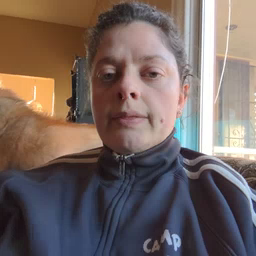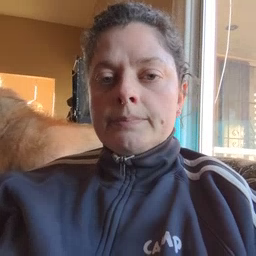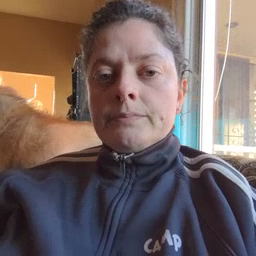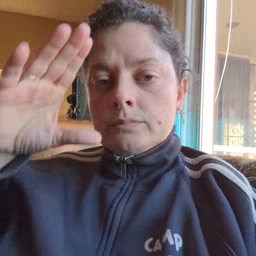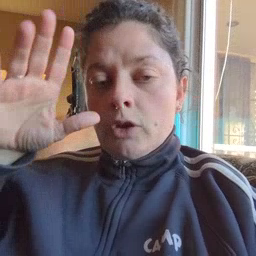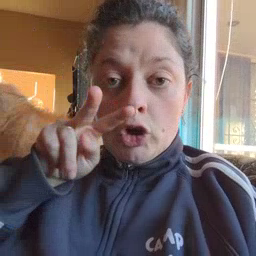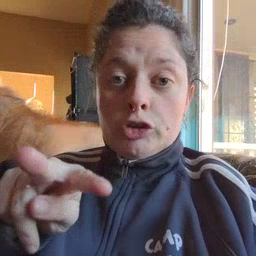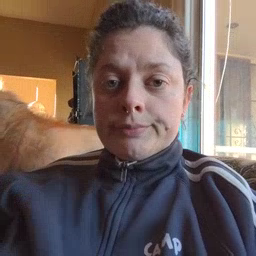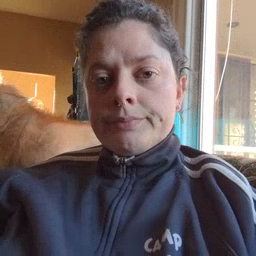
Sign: look